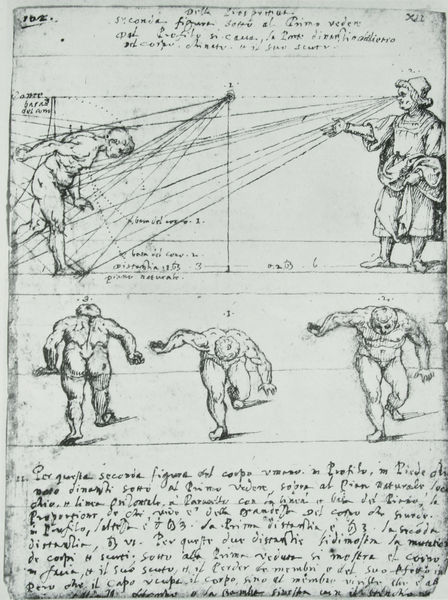
Titel: Codex Huygens, fol. 102r
Künstler: Leonardo da Vinci
Standort: New York
Institution: Pierpont Morgan Library
Schlagwörter: akt, feder, hand, kopf, körper, mann, nackt, schatten, weiß, menschen, bewegung, grau, hut, männer, profil, rücken, schwarz, skizze, zeichnung, blick, tuch, mütze, anatomie, mensch, sehen, gehen, figur, gewand, haare, mantel, blatt, frontal, gebeugt, renaissance, kreis, deutschland, schrift, seitlich, papier, ansicht, perspektive, studie, laufen, grafik, graphik, linien, französisch, muskeln, zahlen, seitenansicht, striche, gang, tusche, buch, strahlen, künstler, seite, text, buchstaben, beschriftung, entwurf, buchseite, studien, krümmung, pergament, rückansicht, beugen, verkürzung, fluchtpunkt, gehend, beugung, gebückt, vorderansicht, plan, stellung, dürer, quadrat, handschrift, beschreibung, erklärung, körperhaltung, wissenschaft, leonardo, winkel, da vinci, leonardo da vinci, berechnung, maße, proportion, hinteransicht, ansichten, berechnungen, messung, vermessung, aktstudie, italienisch, bewegungsstudie, graphiken, sichten, entfernung, schritte, gesetz, manuskript, hare, blickwinkel, analyse, fluchtpunkte, sehstrahl, anatomiestudie, physik, optik, um 1500, perspektiven, sehstrahlen, bewegungsablauf, sehlinien, vitruv, bewegungsabläufe, bewegungsaläufe, erklärende zeichnung, körperstudie, optische verkürzung, perspektiv schemata, underweysund der messung, wissenschaftliche studie, sehepunkte, rü ken, arbeitsblatt